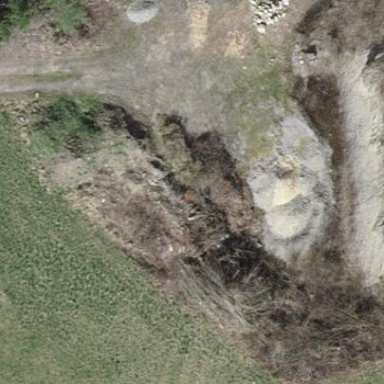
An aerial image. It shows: Quarry area.